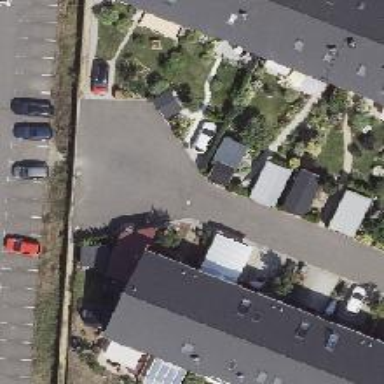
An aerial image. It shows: Turning circle on the road.